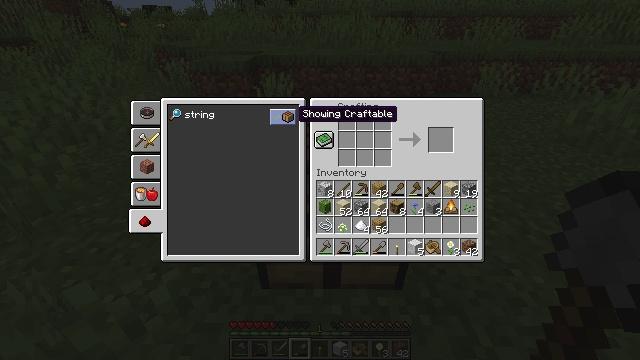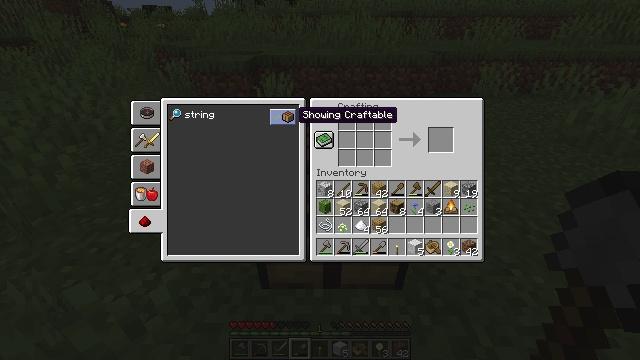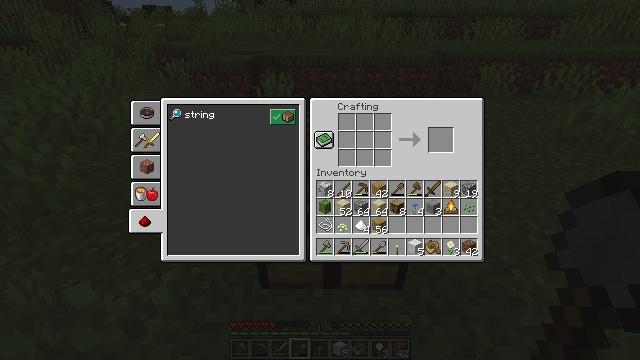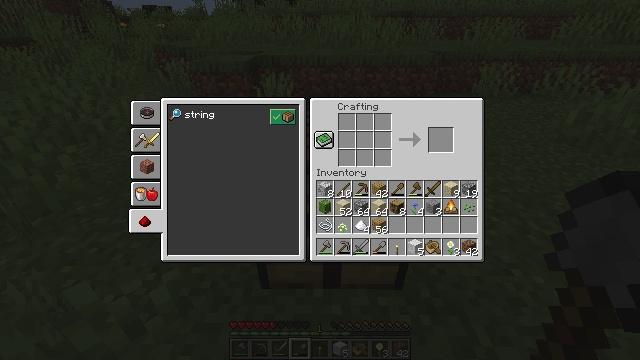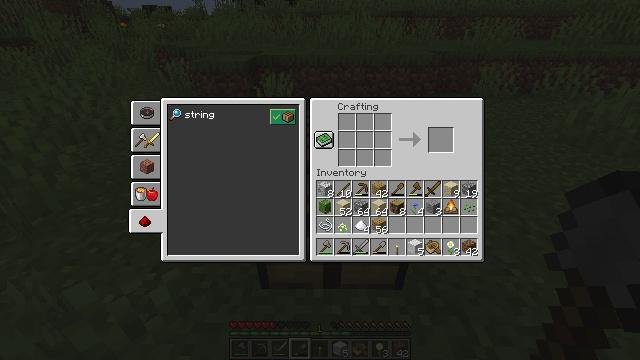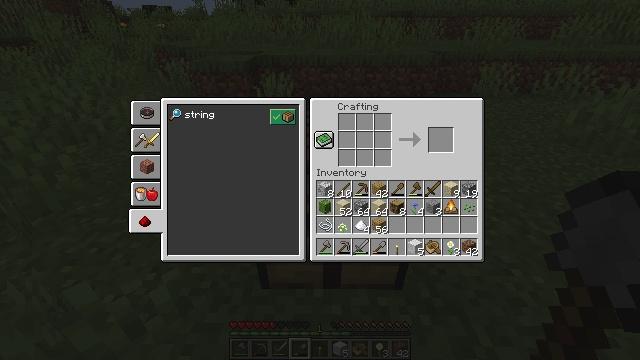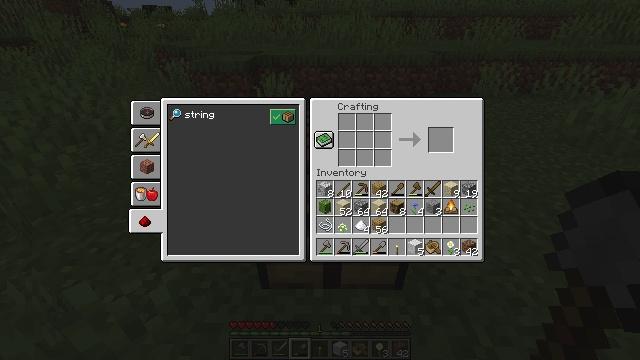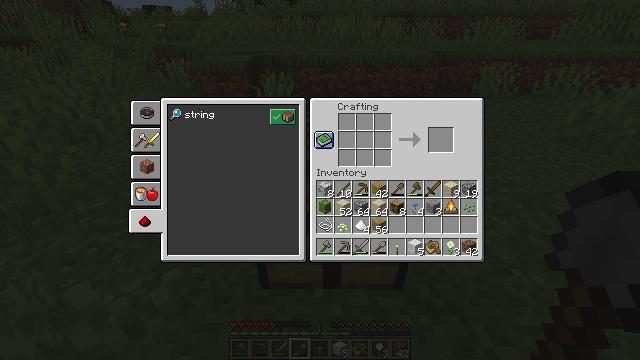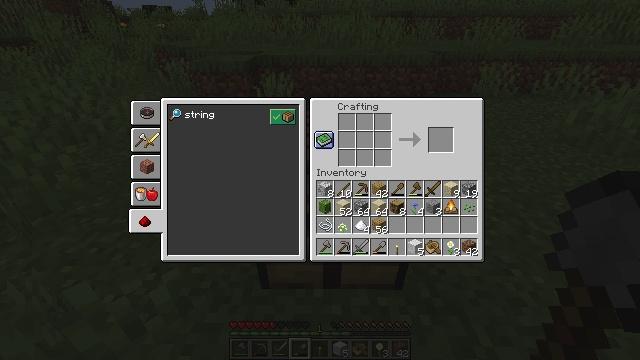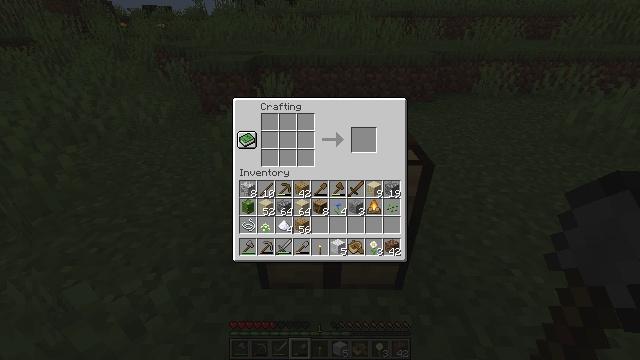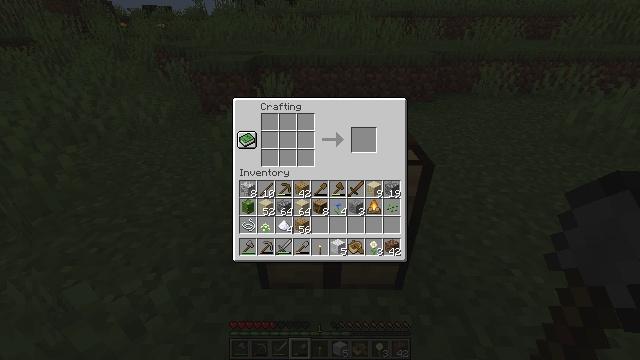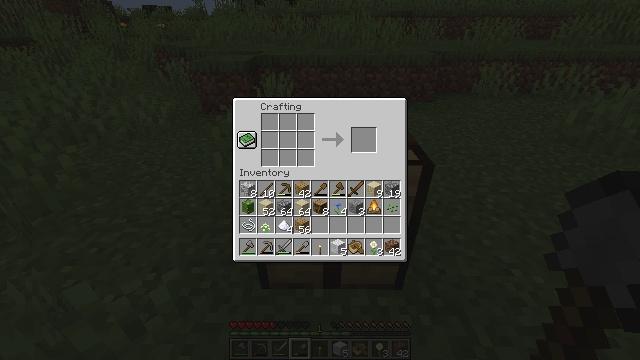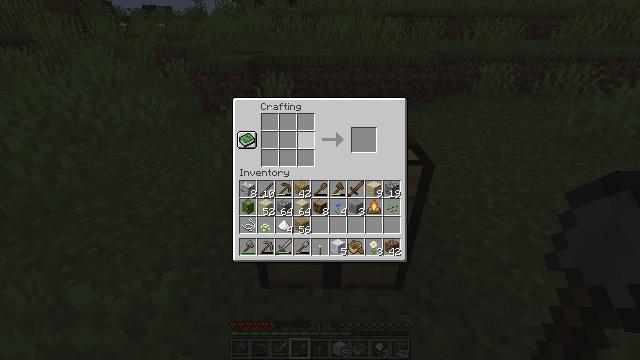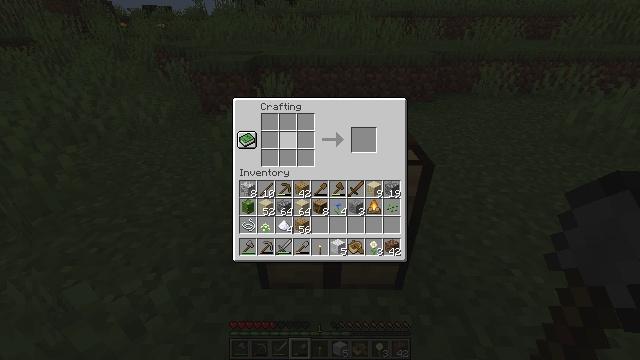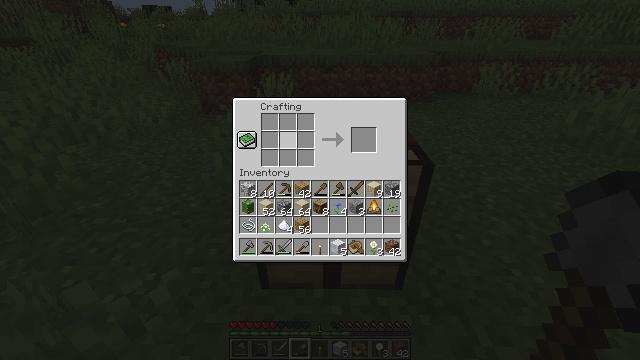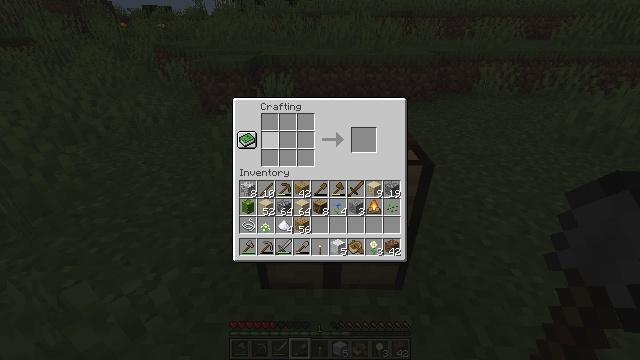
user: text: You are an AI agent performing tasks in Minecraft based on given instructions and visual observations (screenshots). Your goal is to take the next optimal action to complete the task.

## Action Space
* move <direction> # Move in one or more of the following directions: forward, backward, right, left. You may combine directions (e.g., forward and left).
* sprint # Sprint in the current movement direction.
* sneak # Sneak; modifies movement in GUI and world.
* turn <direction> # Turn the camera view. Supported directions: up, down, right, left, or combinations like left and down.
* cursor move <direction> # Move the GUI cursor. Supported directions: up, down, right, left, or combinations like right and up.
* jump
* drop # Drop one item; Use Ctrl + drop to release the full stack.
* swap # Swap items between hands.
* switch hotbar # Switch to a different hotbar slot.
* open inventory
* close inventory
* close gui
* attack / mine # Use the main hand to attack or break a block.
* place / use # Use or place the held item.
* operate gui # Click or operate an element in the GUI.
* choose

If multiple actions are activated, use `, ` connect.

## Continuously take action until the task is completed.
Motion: motion action
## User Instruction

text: Remove sugar from the inventory.
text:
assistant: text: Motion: no_op
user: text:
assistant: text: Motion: no_op
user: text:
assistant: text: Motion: no_op
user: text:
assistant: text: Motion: no_op
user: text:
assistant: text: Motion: no_op
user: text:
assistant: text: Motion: no_op
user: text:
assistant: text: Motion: no_op
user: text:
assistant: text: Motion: no_op
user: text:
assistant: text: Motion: no_op
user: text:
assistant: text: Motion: no_op
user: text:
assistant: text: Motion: no_op
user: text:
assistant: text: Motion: cursor move right
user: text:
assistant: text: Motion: cursor move right
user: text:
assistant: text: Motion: cursor move right
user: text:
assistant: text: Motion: no_op
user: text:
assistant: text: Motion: no_op
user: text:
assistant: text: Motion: operate gui
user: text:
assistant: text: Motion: operate gui
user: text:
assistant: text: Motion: no_op
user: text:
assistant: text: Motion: no_op
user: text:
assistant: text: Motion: no_op
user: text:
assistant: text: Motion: no_op
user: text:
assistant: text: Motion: no_op
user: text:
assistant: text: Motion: no_op
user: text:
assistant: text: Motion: cursor move left
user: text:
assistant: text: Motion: cursor move left
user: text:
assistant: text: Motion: cursor move left
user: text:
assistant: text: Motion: no_op
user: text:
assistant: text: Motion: no_op
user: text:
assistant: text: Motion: no_op